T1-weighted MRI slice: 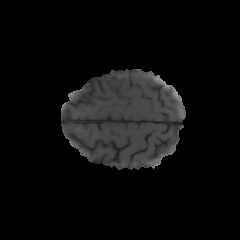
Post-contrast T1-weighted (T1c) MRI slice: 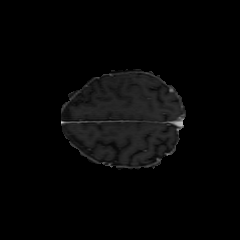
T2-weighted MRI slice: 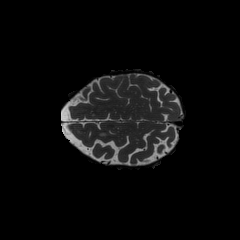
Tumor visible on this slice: no